Aerial crown-view tile of a tropical tree (Barro Colorado Island, Panama), acquired 20241014:
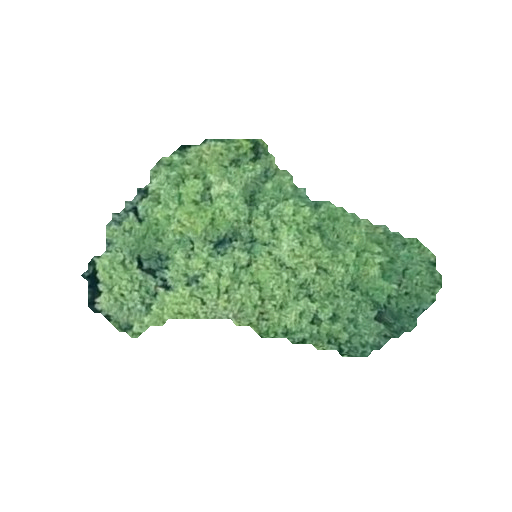
Species: Prioria copaifera
GBIF accepted scientific name: Prioria copaifera
Crown area: 75.846 m²